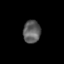
Tissue: skin
Cell type: Epithelial cells
Senescence score: 0.2098
Nuclear area (px): 387
Mean DAPI intensity: 92.84